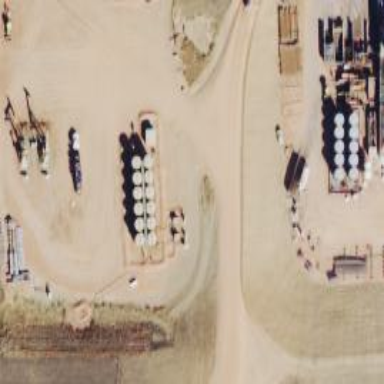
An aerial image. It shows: Storage tank that is man-made.